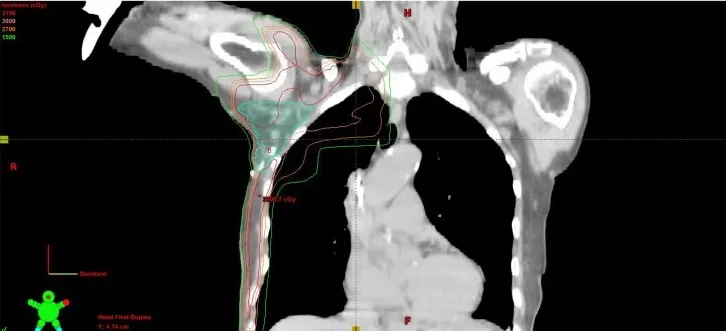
Coronal CT slice of treatment plan showing isodose lines and contoured axillary nodal volume.
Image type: radiology (ct)